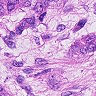
Metastatic tissue present: yes